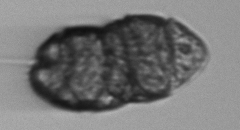
Label: Margalefidinium